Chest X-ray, PA view. Patient: 47 years old, sex M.
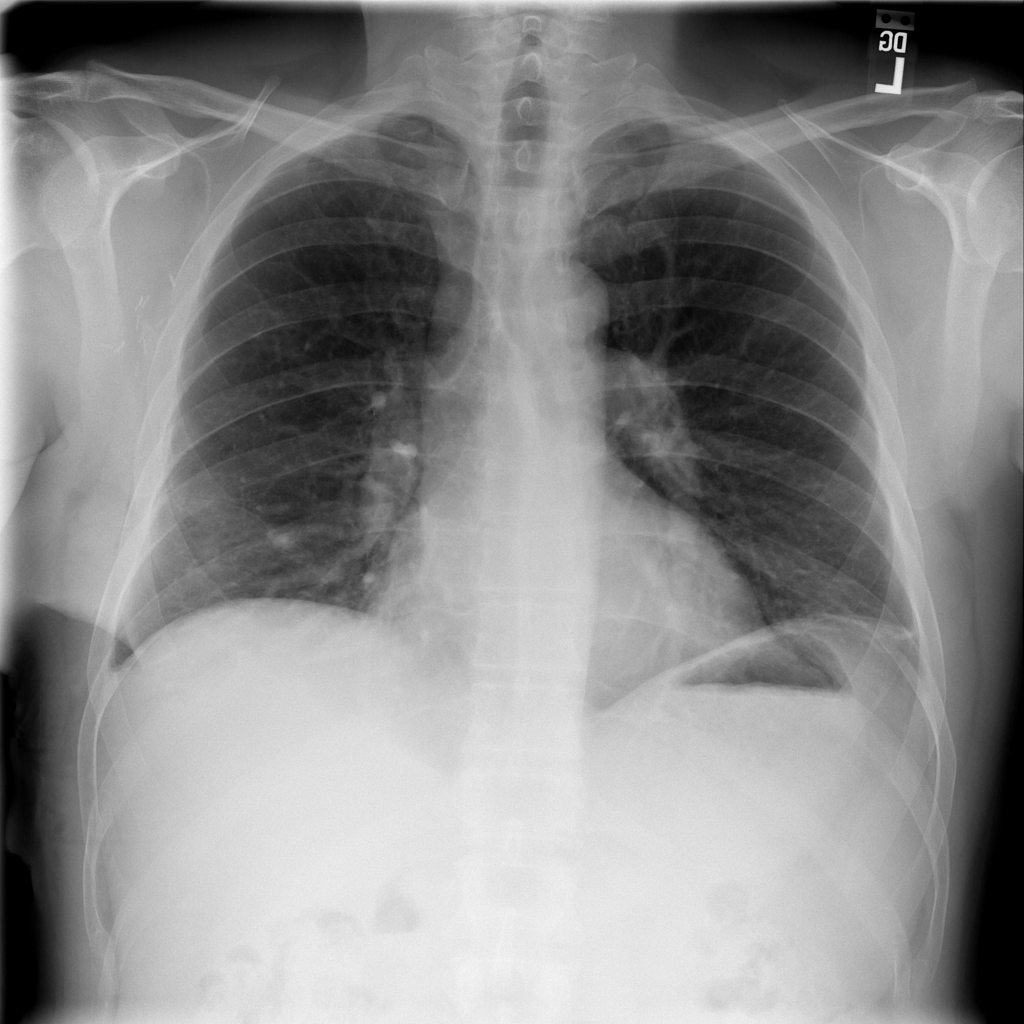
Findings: Pneumothorax